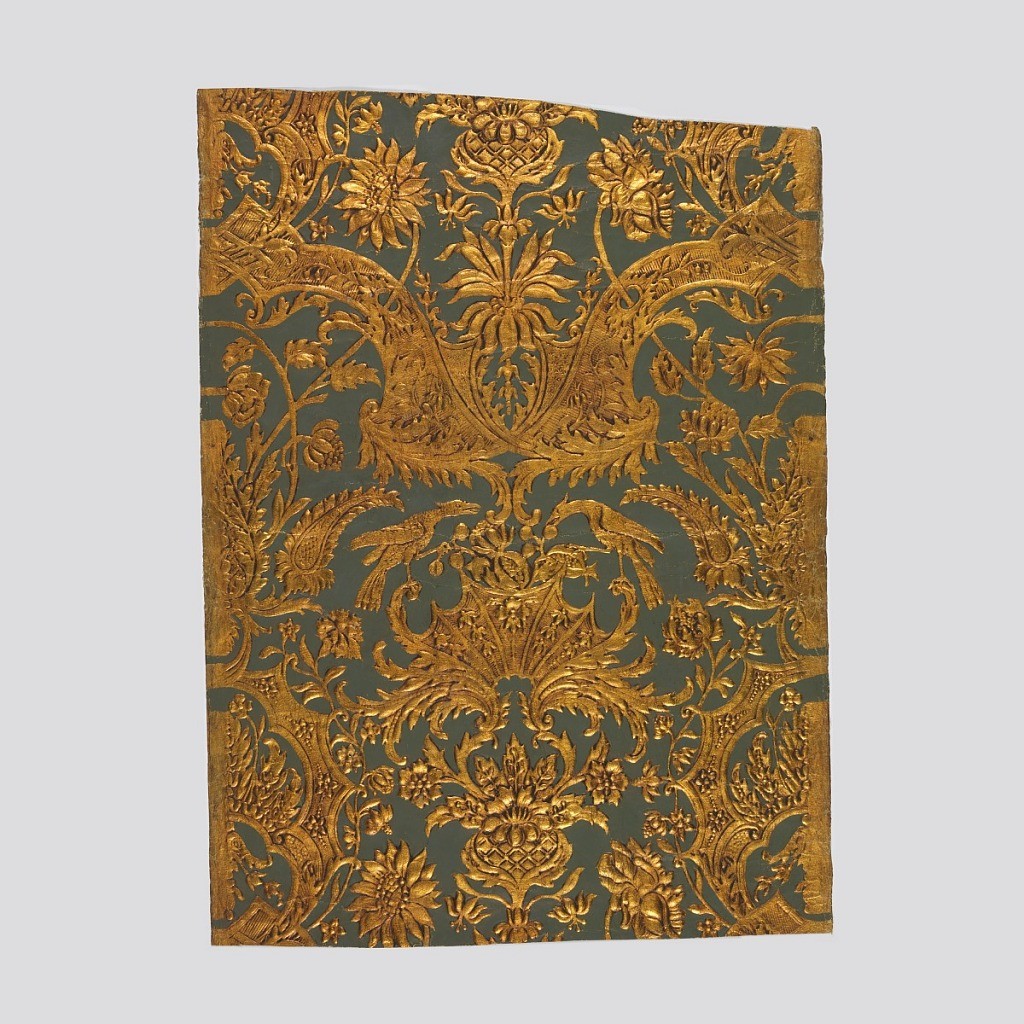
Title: Sidewall
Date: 1880–90
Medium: Block-printed paper, embossed
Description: Imitation leather. Padded and embossed floral and foliate design with phoenix-like birds perched on acanthus leaf center motif. Background handpainted. Printed in bronze gold and blue gray.